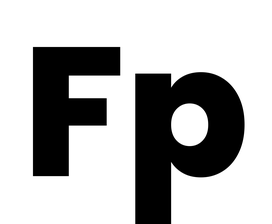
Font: Poppins-ExtraBold